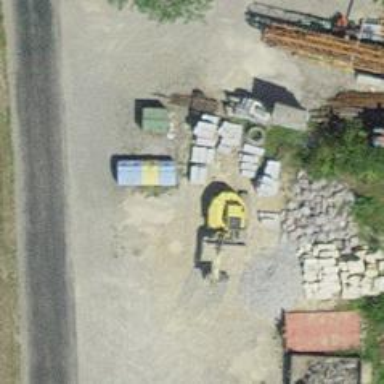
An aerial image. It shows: Recycling facility.